Question: I have a 3 rows by 5 columns facet plot. Each row show data which spread over different ranges. To properly display my data so everything is shown, I don't set a y axis limit.
Here's my code:
'''
require(reshape2)
library(ggplot2)
library(RColorBrewer)
fileName = paste("./data_test.csv", sep = "")
## data available here: https://dl.dropboxusercontent.com/u/73950/data_test.csv
mydata = read.csv(fileName,sep=",", header=TRUE)
dataM = melt(mydata,c("id"))
dataM = cbind(dataM,
colsplit(dataM$variable,
pattern = "_",
names = c("Network_model", "order", "category")))
dataM$variable <- NULL
dataM <- dcast(dataM, ... ~ category, value.var = "value")
dataM$minCut <- NULL
dataM$nbr_communities <- NULL
dataM$mean_community_size <- NULL
dataM$density <- NULL
my_palette <- colorRampPalette(rev(brewer.pal(11, "Spectral")))
dataM = melt(dataM, id.vars = c("Network_model", "order", "nodesRemoved", "id"))
my_palette = c(brewer.pal(5, "Blues")[c(4)], brewer.pal(5, "Set1")[c(3)])
ggplot(dataM, aes(x= nodesRemoved ,y= value, group= order, color= order)) +
geom_point(size = .6,alpha = .15,position="jitter") + ## increased size
stat_smooth(se = FALSE, size = .5, alpha = .1, method = "loess") +
scale_color_manual(values=my_palette) +
theme_bw() +
theme(plot.background = element_blank(),
axis.line = element_blank(),
legend.key = element_blank(),
legend.title = element_blank(),
axis.text.x = element_text(size = 8),
axis.text.y = element_text(size = 8)
) +
scale_y_continuous("Value") +
scale_x_continuous("Time", limits=c(0, 100)) +
facet_grid(variable ~ Network_model,scales="free")
'''
Which produces this:

Now, I'd like to selectively set limits for each of the three rows, so that the first row is limits=c(1.9, 3), the second is limits=c(0, 1) and the third is limits=c(.3, .7).
How can I achieve this in ggplot2 of faceting?
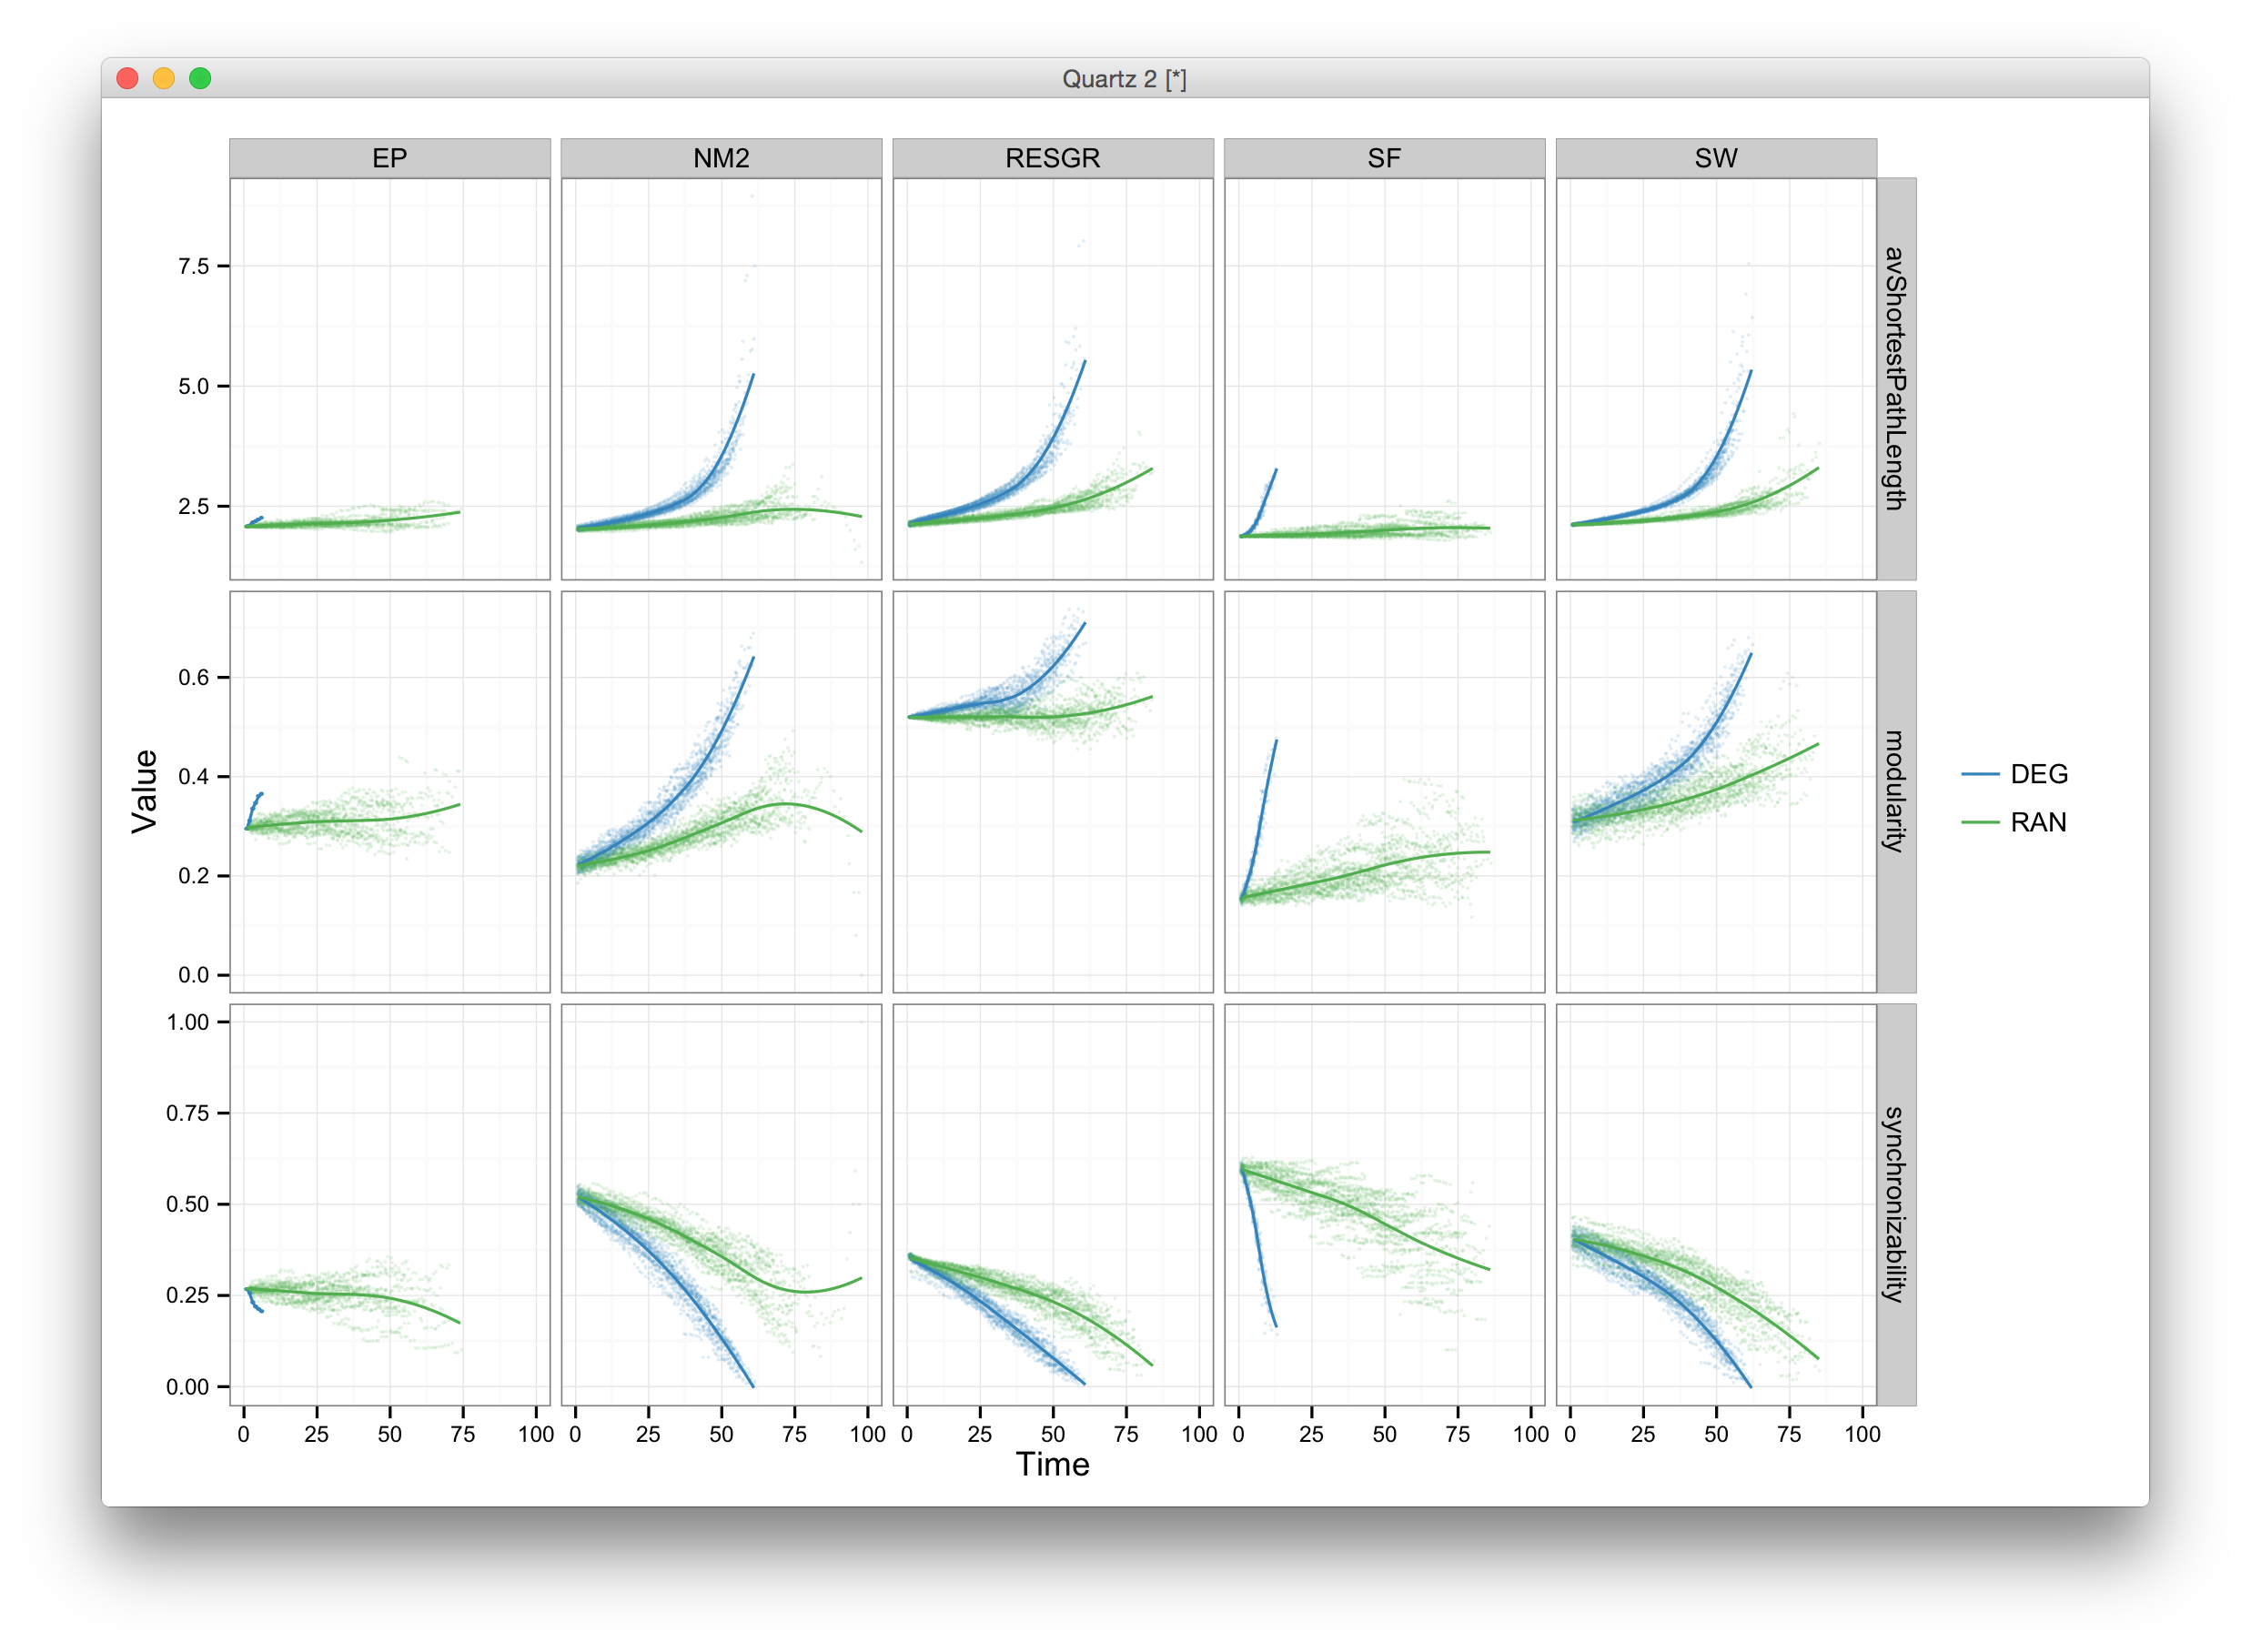
Answer: I think your best option will be to trim the data before plotting it, e.g. with dplyr,
'''
library(dplyr)
limits <- data.frame(variable = levels(dataM$variable),
min = c(1.9,0,0.3),
max = c(3,1,0.7))
dataC <- inner_join(dataM, limits) %>% filter(value > min, value < max)
last_plot() %+% dataC
'''

(I initially made the points bigger to see the culprits more clearly)